Field crop: maize
Growth stage: 1
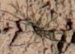
Species: lolium